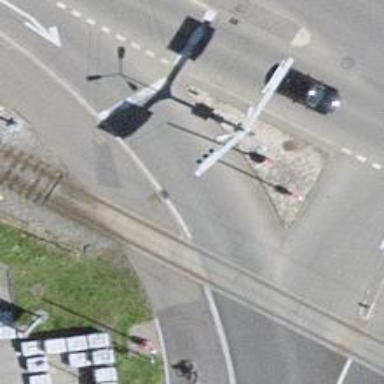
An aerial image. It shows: Crossing for the railway.